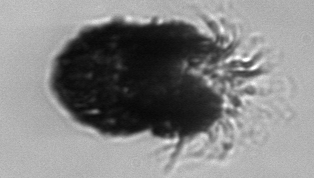
Label: Stenosemella_pacifica